Question: I am trying to find a working box-shadow @mixin for SASS.
<URL>
On stackoverflow I <URL> and used it and the answer exactly, however I'm still getting the following error:

'''
@mixin box-shadow($top, $left, $blur, $color, $inset:"") {
-webkit-box-shadow:$top $left $blur $color #{$inset};
-moz-box-shadow:$top $left $blur $color #{$inset};
box-shadow:$top $left $blur $color #{$inset};
}
.login_window {
width: 200px; height: 100px; background: red;
@include box-shadow(inset 0 1px 1px rgba(0, 0, 0, 0.5));
}
'''
How would you write it?
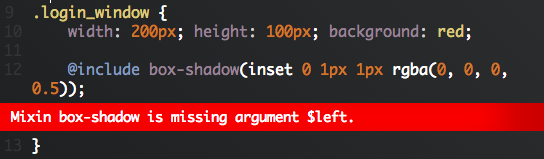
Answer: You need to add commas between each component value:
'''
.login_window {
width: 200px; height: 100px; background: red;
@include box-shadow(inset 0, 1px, 1px, rgba(0, 0, 0, 0.5));
}
'''
<URL>